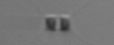
Label: Chaetoceros_tenuissimus